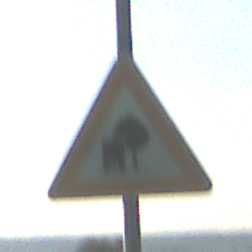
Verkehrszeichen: UnzureichendesLichtraumprofil
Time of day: MorningAfternoon
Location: Outdoor (Nature)
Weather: PartlyCloudy
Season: NotSpecified
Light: Natural